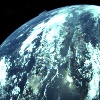
Label: cloud